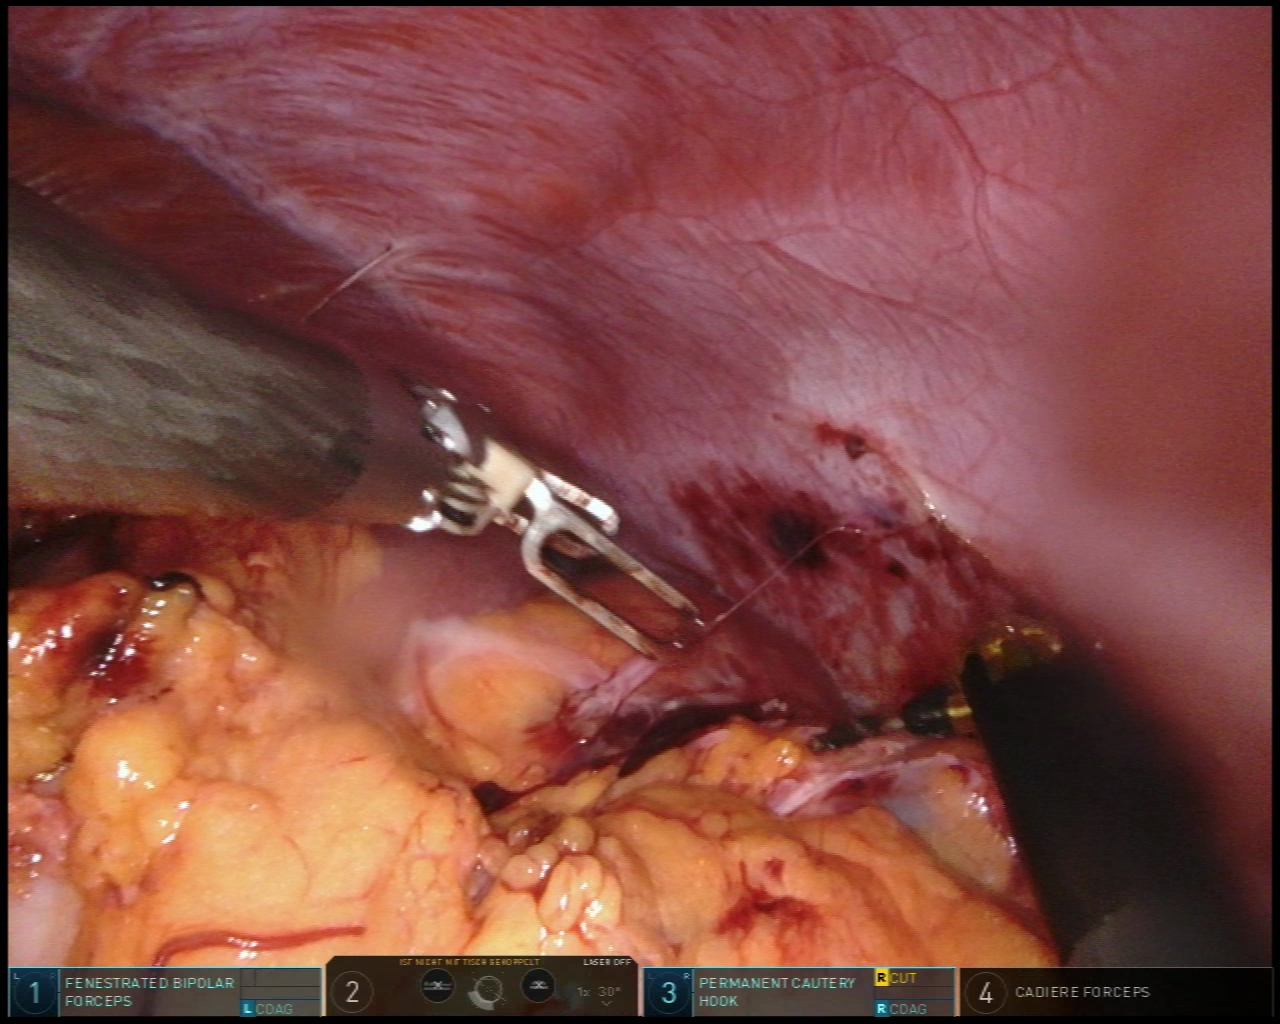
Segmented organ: abdominal_wall
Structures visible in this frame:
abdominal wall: yes
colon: yes
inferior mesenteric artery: no
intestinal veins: no
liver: no
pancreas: no
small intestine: no
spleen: yes
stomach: no
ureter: no
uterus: no
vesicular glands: no